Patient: sex M, age 36
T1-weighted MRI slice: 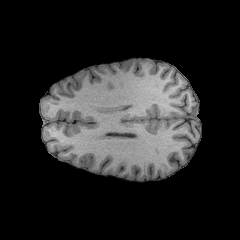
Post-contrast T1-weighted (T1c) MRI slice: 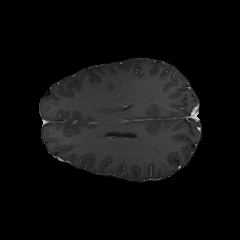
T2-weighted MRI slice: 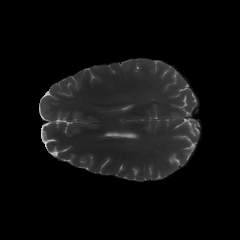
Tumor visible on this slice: no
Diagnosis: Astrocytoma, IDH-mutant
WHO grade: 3